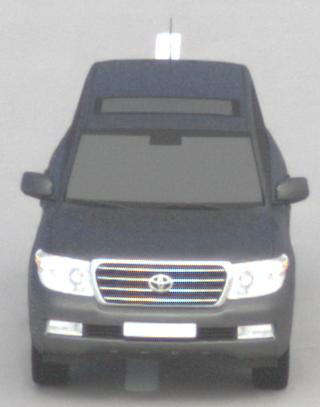
Make: Toyota
Model: Land Cruiser V8 4.7
Detailed model: Land Cruiser V8 (J20)
Model produced from: 2008/03
Model produced until: 2009/11
Doors: 5
Color: gray
Road condition: dry road
Daytime: midday
Contrast: medium contrast